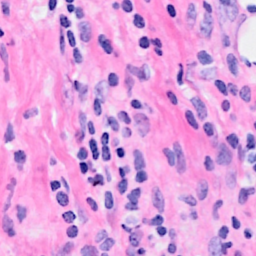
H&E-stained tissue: Breast